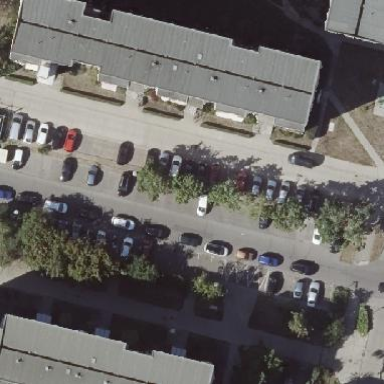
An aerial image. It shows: Street side parking area.